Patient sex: M
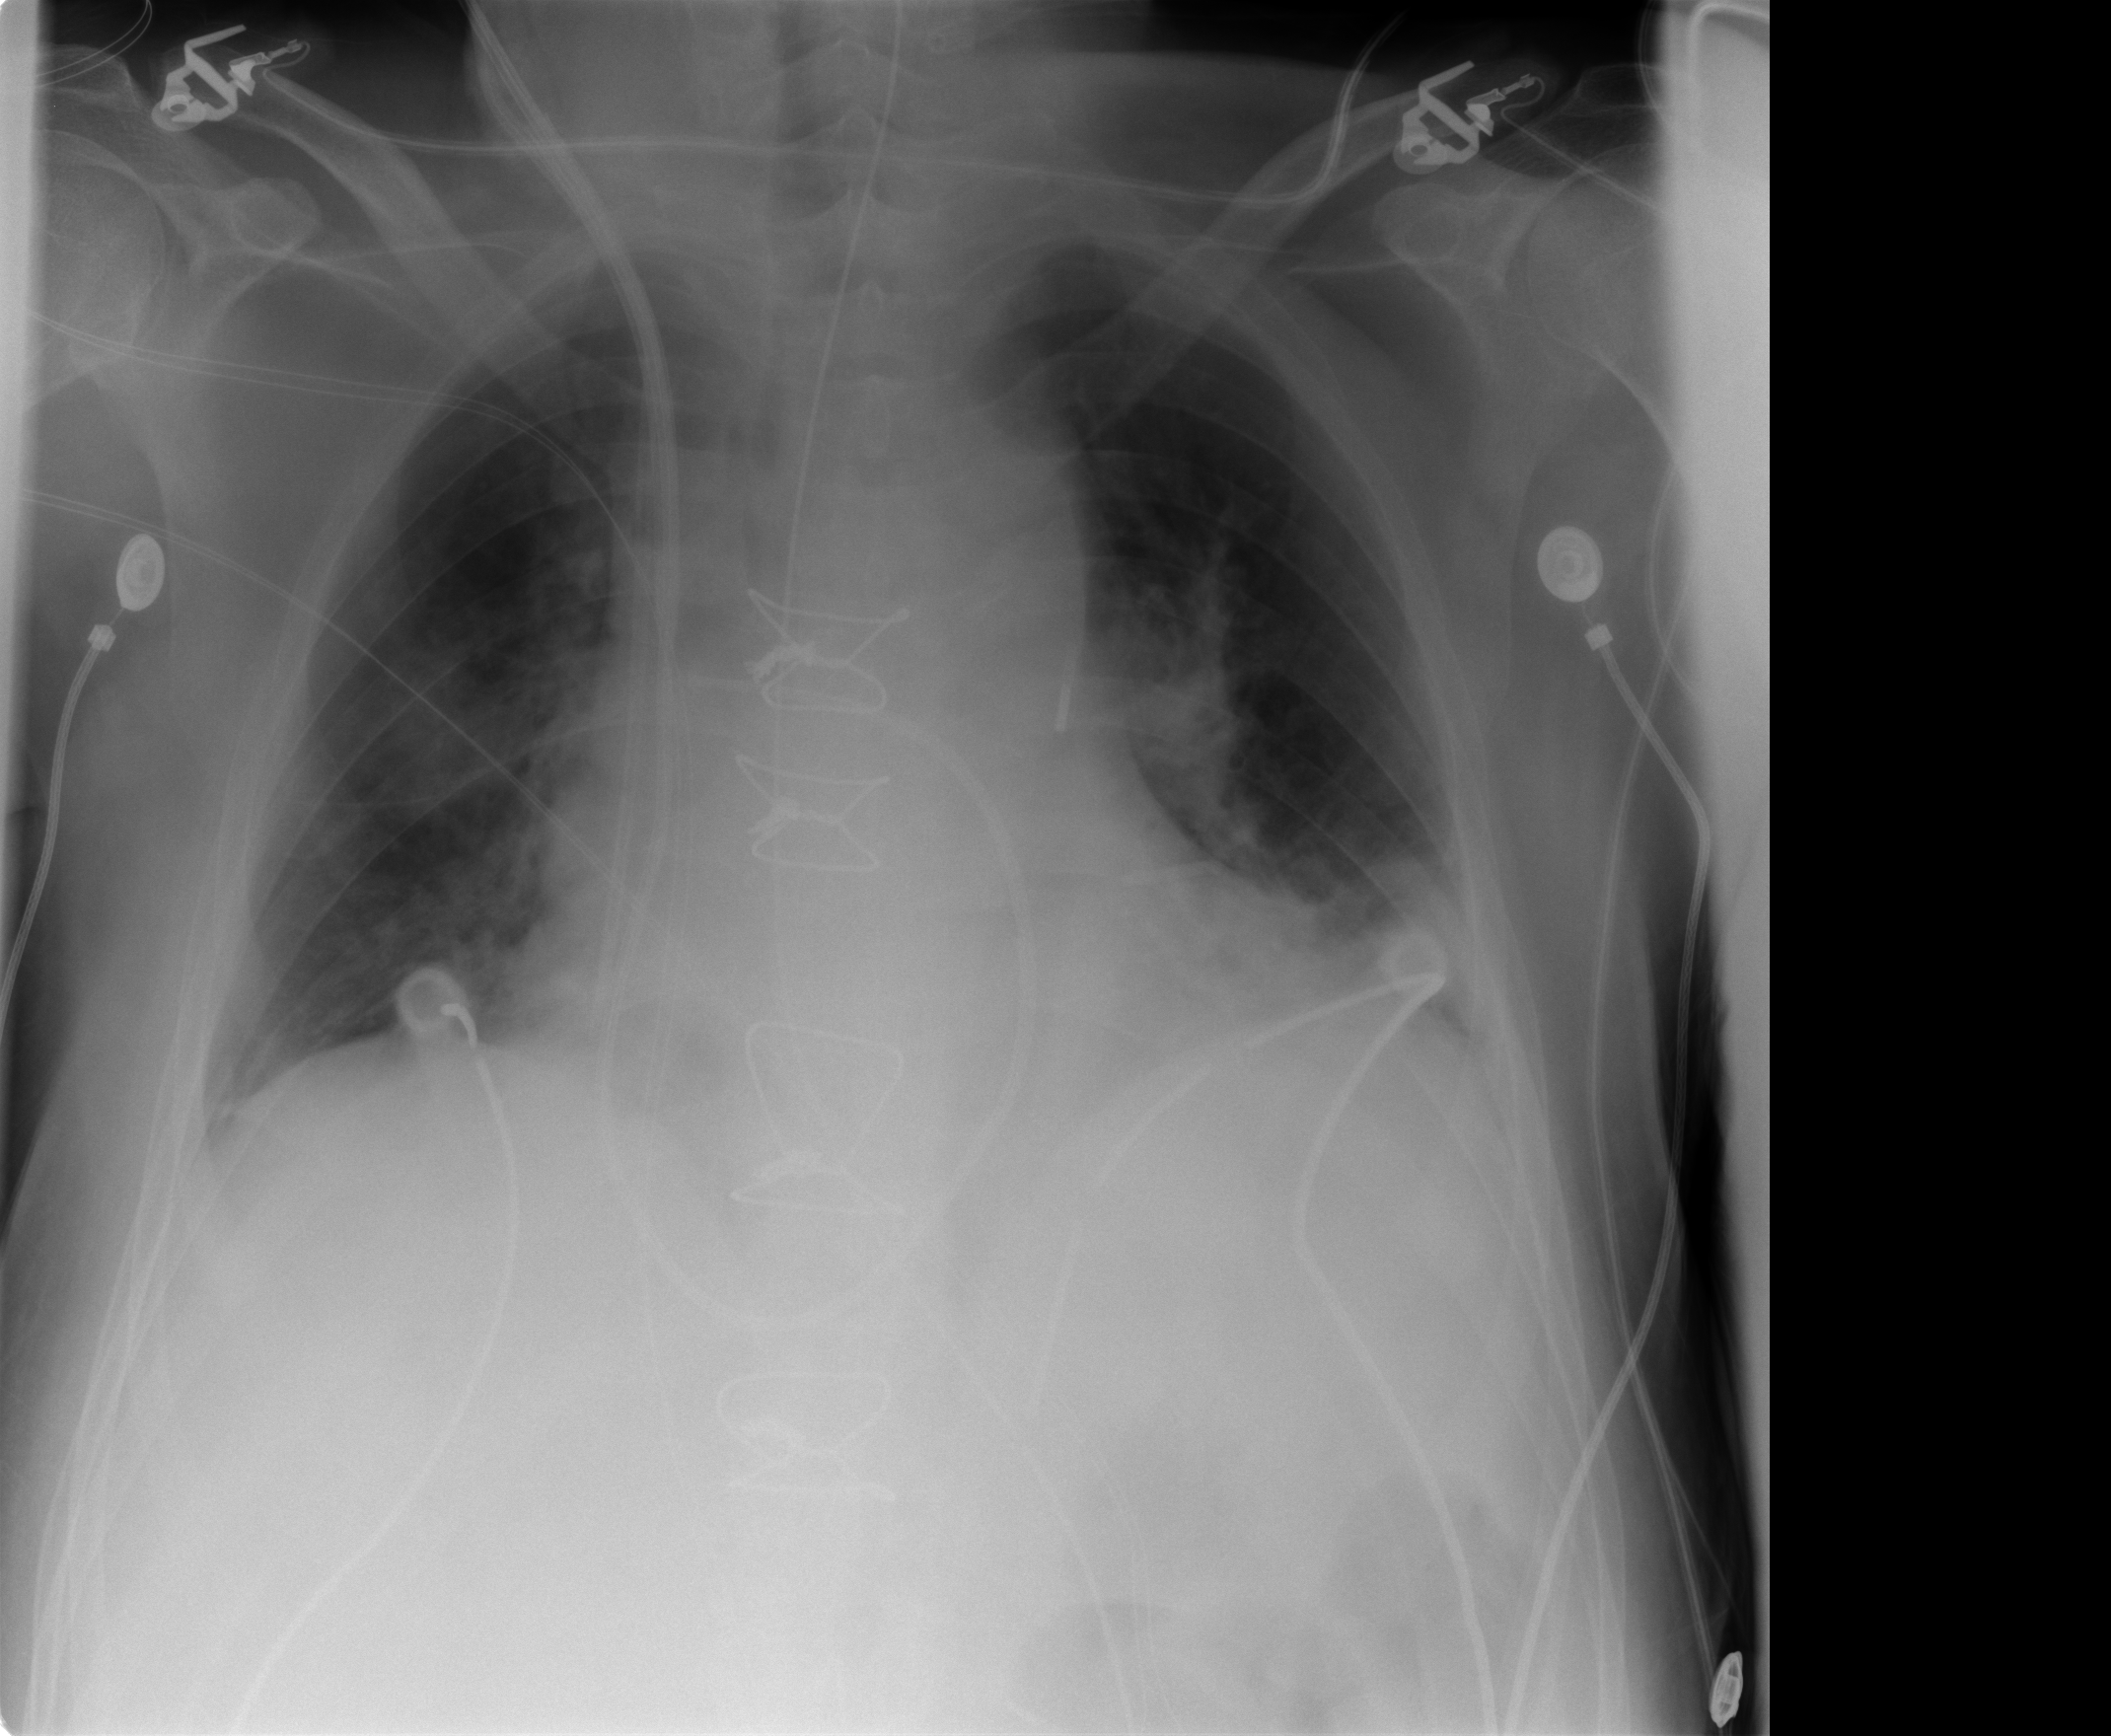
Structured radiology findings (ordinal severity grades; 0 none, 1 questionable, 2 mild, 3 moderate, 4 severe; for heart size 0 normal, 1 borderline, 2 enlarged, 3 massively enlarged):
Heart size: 2
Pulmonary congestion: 0
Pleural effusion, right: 1
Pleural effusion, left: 2
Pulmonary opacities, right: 1
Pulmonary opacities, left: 0
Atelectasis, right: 2
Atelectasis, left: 2